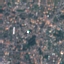
Land use / land cover: Residential